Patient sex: M
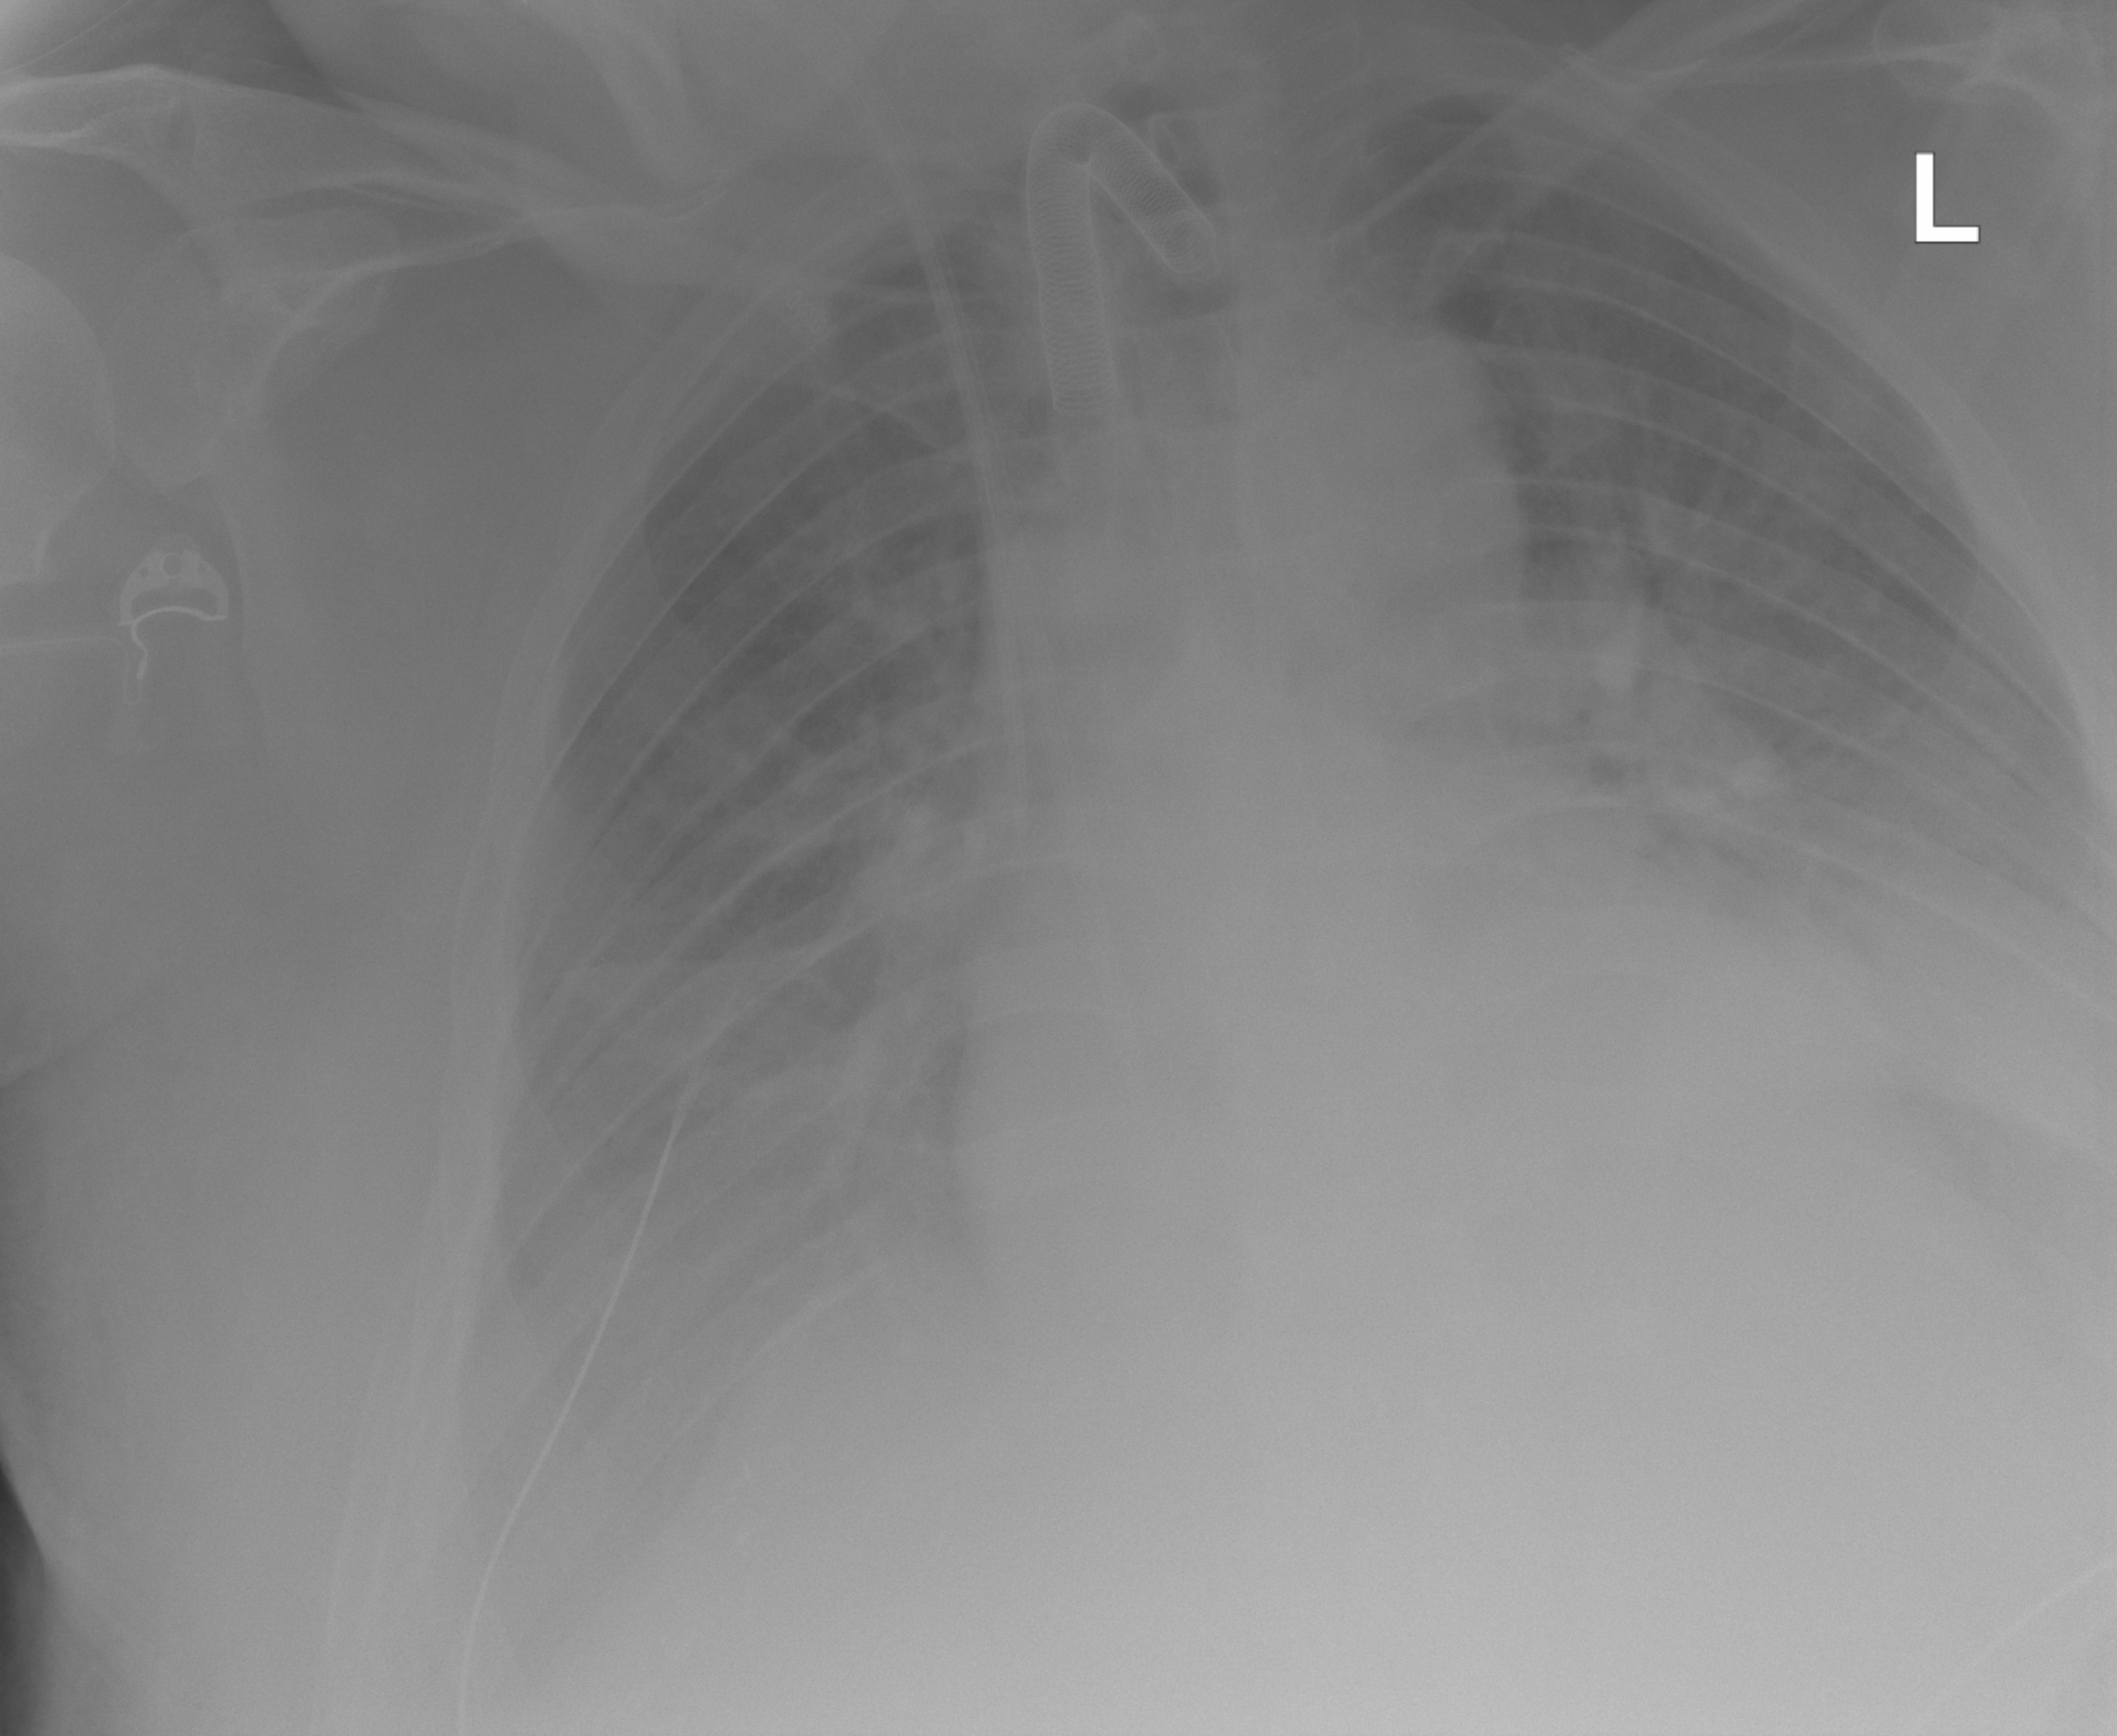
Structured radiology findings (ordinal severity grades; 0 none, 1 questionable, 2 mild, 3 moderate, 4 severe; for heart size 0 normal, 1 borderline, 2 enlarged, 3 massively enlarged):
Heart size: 2
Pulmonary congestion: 0
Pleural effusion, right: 3
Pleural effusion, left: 3
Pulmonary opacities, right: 0
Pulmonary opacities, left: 0
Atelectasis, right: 2
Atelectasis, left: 2